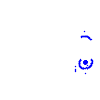
Particle: pion